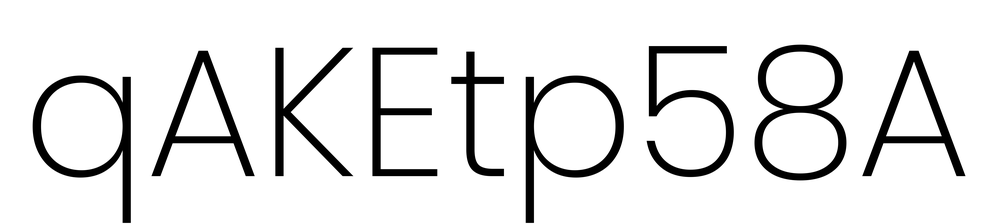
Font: Poppins-ExtraLight